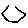
Label: hexagon